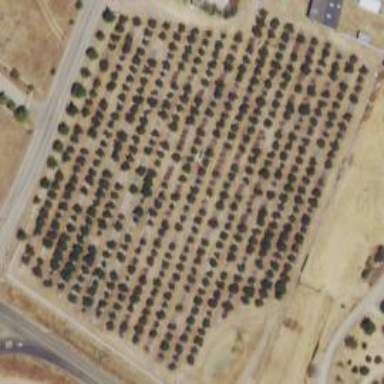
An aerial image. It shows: Orchard.